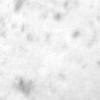
Label: no_change